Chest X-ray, AP view. Patient: 66 years old, sex M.
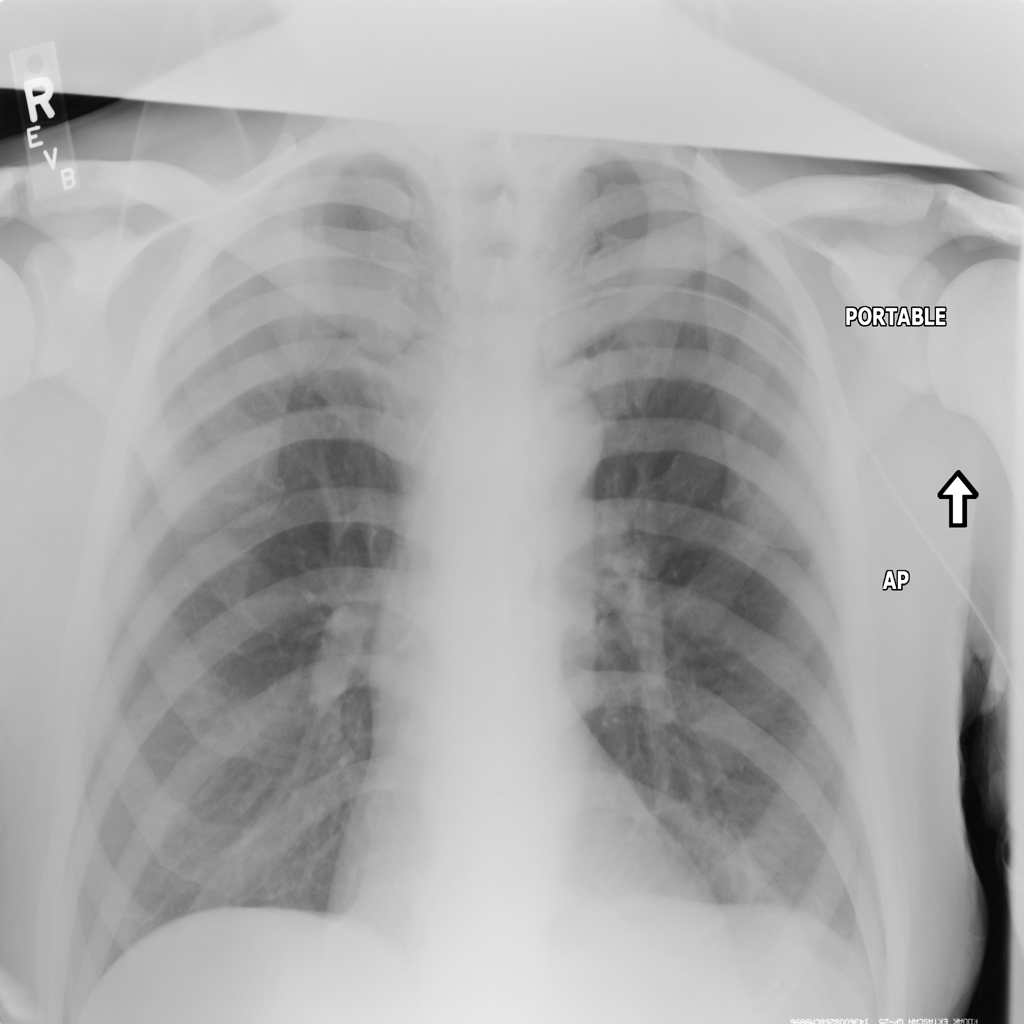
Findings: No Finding